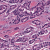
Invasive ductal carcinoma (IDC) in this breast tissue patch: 1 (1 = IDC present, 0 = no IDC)